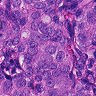
Metastatic tissue present: yes